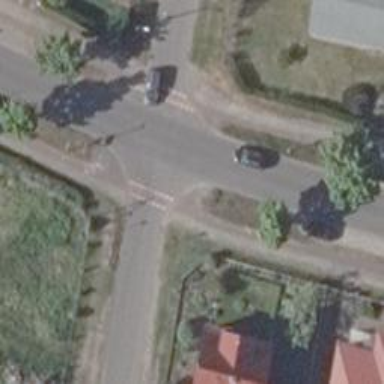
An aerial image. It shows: Asphalt road in residential area.